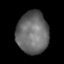
Tissue: lung
Cell type: Epithelial cells
Senescence score: 0.2005
Nuclear area (px): 1310
Mean DAPI intensity: 104.997